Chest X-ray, PA view. Patient: 45 years old, sex M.
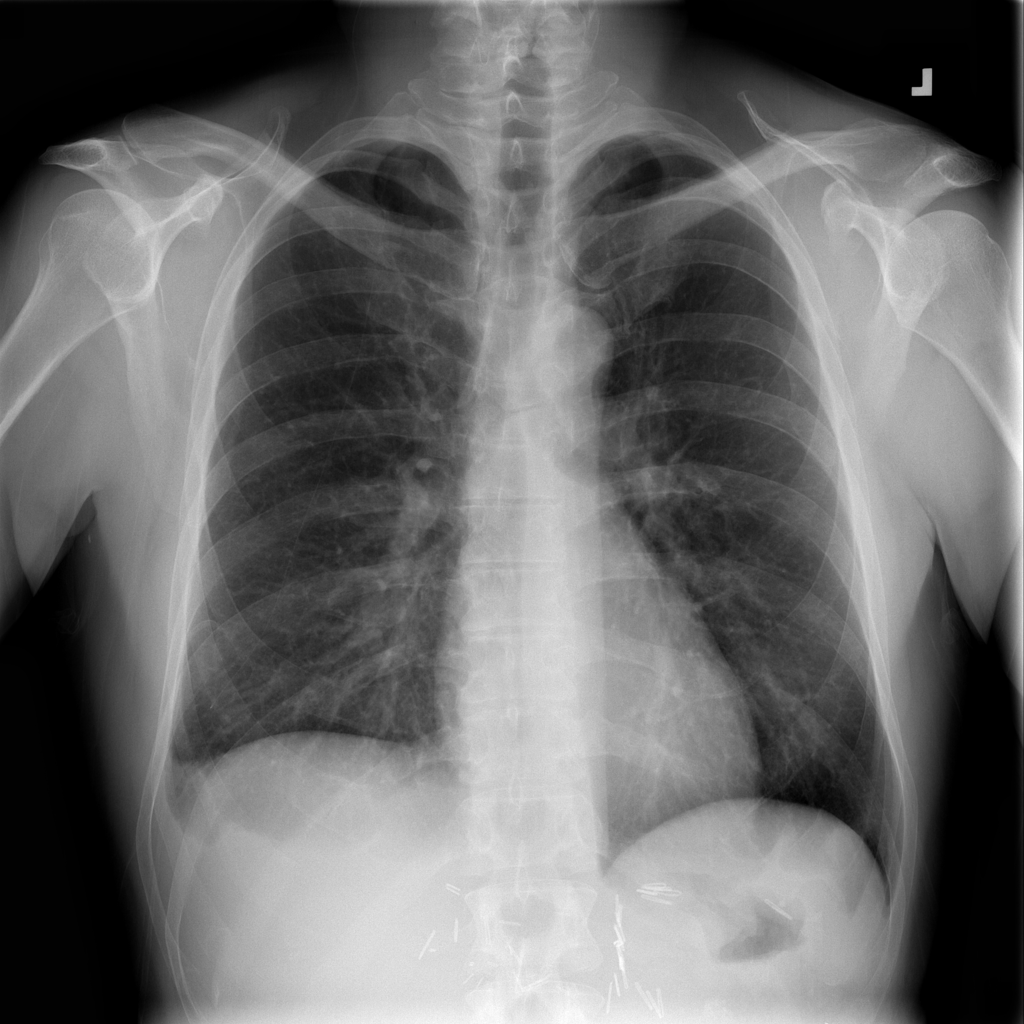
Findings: No Finding